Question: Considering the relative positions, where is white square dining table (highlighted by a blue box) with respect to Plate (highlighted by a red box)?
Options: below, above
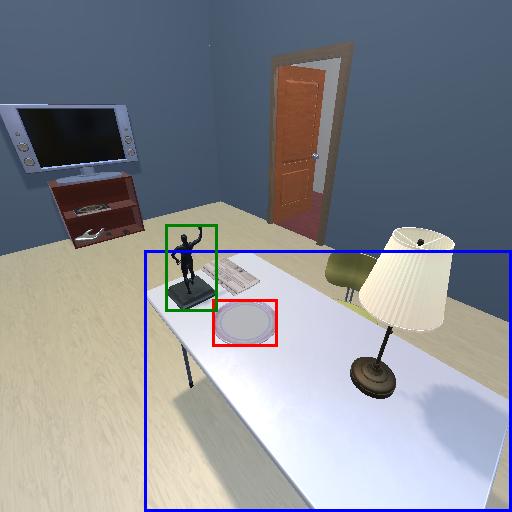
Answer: below